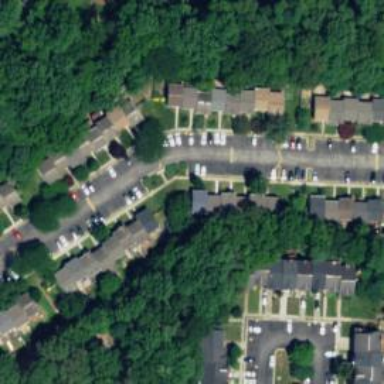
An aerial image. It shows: Residential area within neighborhood.